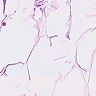
Metastatic tissue present: no